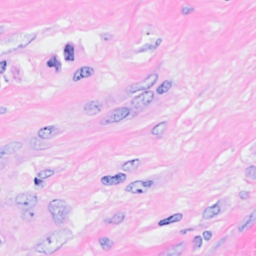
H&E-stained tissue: Breast